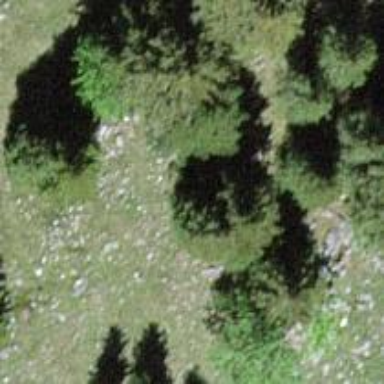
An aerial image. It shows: Needle-leaved tree in its natural environment.